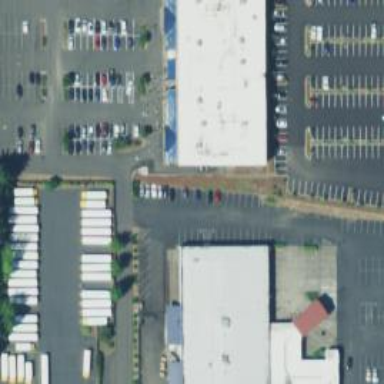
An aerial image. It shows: Parking space.